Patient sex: M
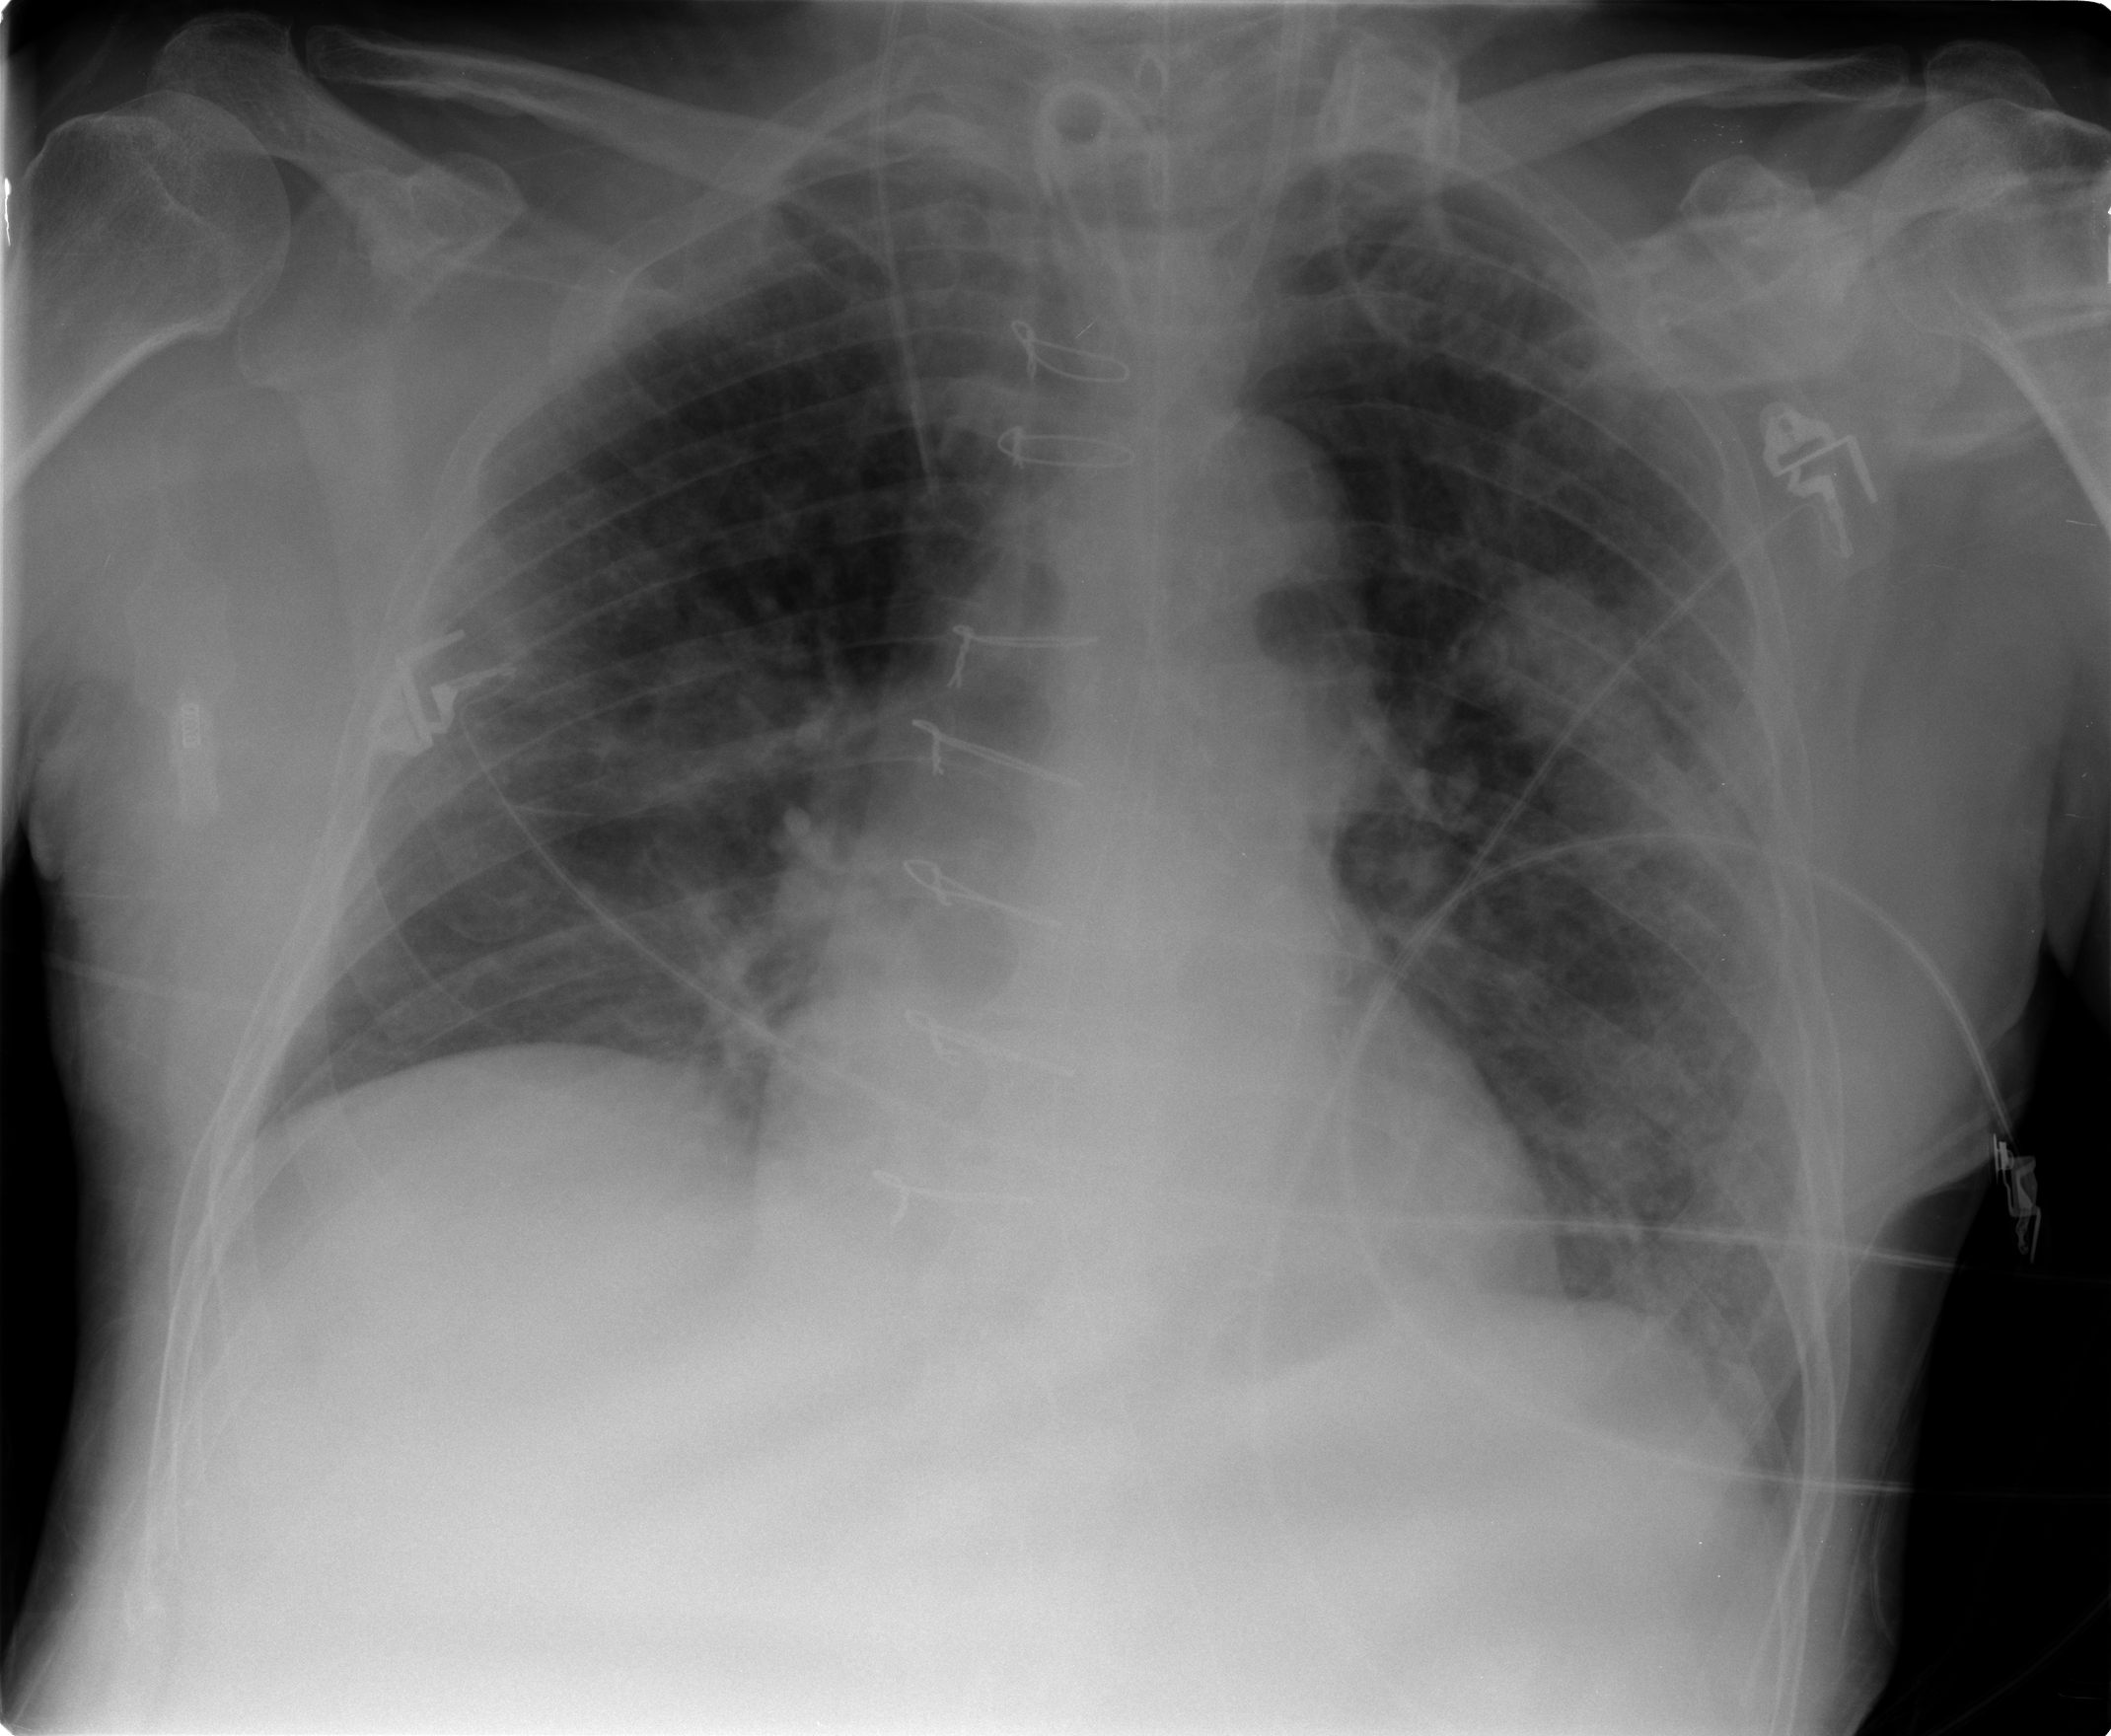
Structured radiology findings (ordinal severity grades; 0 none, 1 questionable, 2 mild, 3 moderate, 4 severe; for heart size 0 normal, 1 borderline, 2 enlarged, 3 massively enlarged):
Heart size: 0
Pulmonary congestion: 1
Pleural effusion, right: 0
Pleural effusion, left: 1
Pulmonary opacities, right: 1
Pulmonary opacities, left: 1
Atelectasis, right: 1
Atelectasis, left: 2